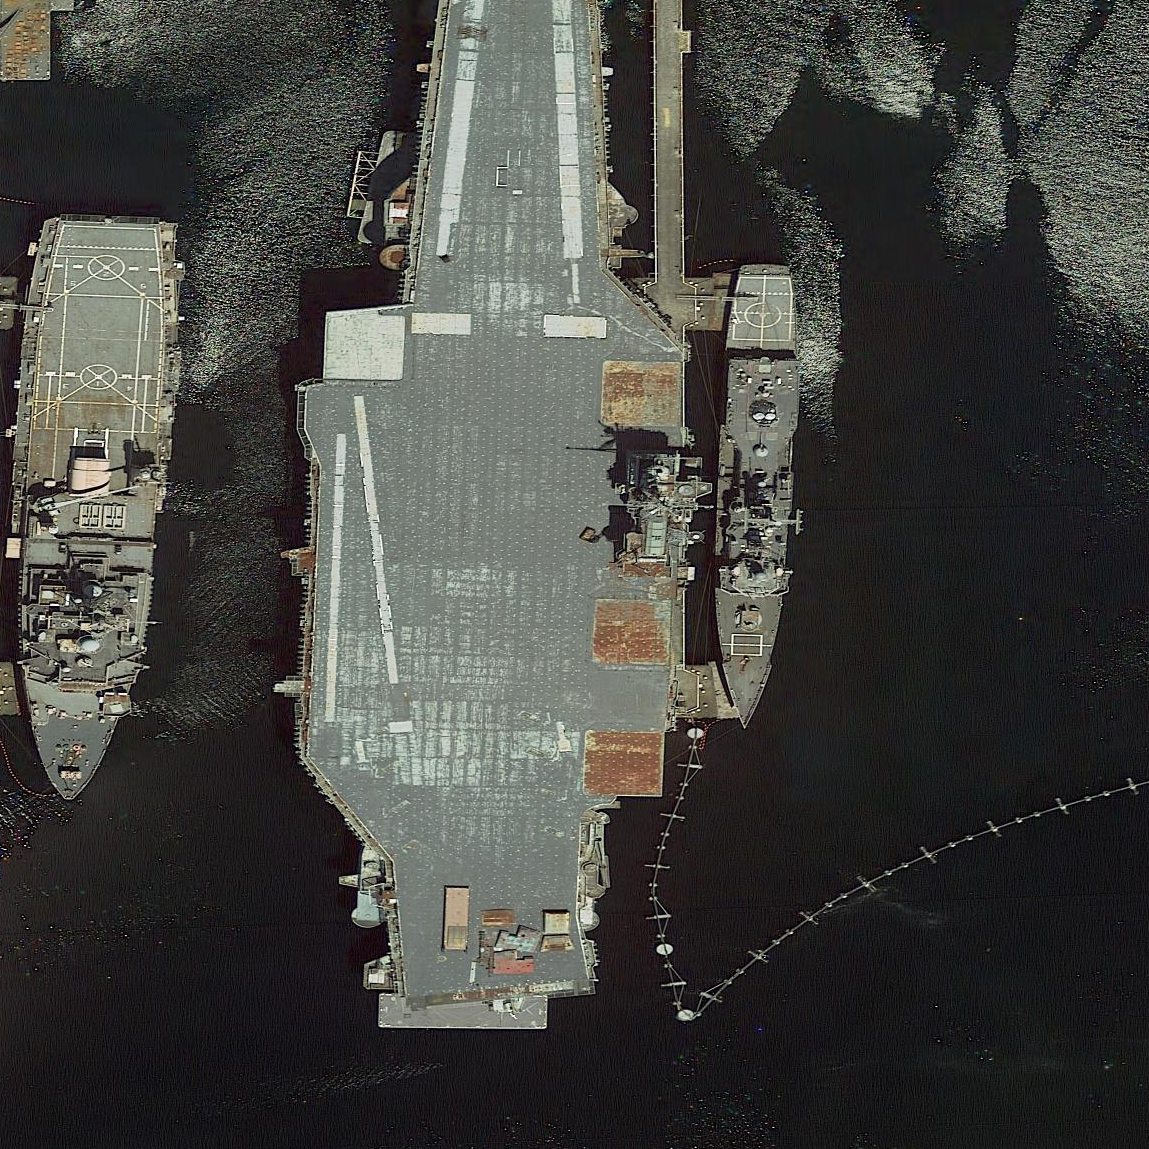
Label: aircraft_carrier